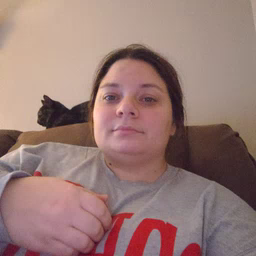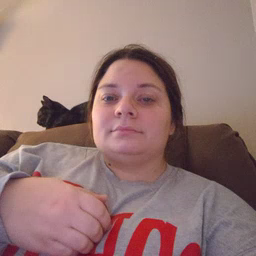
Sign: high